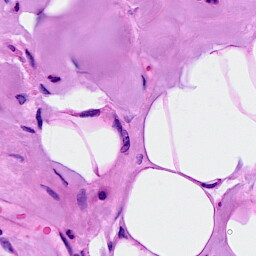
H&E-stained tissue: Breast